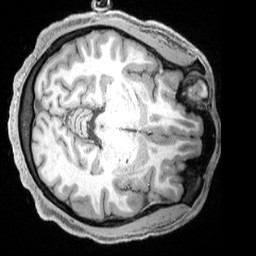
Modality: T1w
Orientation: axial
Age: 23
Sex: female
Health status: healthy
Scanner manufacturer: siemens
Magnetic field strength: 3 T
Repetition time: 2.4 s
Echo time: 0.00222 s